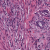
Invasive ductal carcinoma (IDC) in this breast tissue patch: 1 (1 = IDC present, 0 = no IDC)